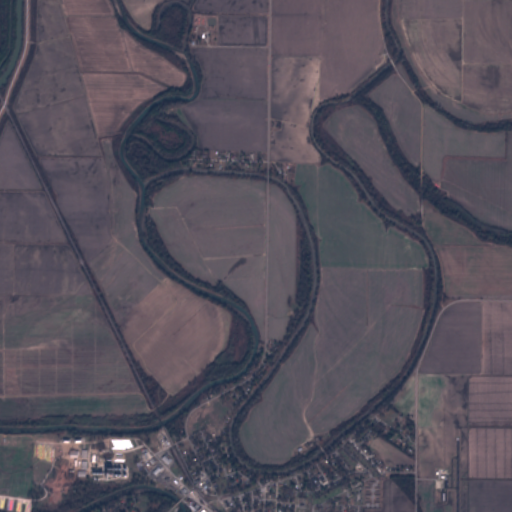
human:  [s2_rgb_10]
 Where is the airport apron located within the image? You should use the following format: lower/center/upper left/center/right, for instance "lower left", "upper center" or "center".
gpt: The airport apron is located in the lower right of the image.
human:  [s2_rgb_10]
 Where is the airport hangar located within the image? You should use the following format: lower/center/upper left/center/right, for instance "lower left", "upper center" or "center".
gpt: The airport hangar is located in the lower right of the image.
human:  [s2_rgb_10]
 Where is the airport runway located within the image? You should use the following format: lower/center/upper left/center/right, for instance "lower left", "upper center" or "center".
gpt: The airport runway is located in the lower right of the image.
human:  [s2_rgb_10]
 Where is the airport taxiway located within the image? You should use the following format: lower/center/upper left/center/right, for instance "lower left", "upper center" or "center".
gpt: The airport taxiway is located in the lower right of the image.
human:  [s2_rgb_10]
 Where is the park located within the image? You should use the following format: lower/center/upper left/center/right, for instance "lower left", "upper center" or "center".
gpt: The park is located in the lower center of the image.
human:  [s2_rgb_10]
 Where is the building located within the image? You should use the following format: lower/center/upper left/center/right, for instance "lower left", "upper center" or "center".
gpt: The building is located in the lower right of the image.
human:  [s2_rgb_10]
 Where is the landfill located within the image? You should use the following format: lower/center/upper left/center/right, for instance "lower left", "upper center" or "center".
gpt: There is no landfill in the image.